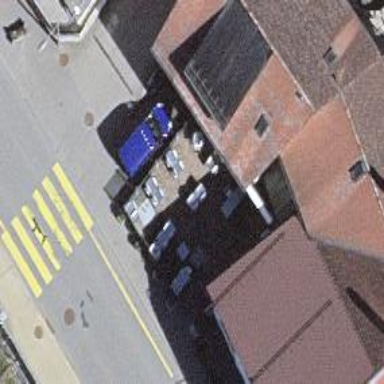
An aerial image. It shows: Restaurant.